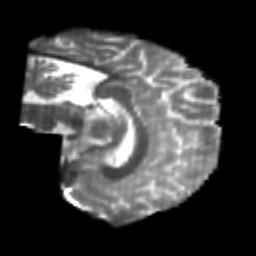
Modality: T2w
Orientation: sagittal
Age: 26
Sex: female
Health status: healthy
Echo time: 0.074 s